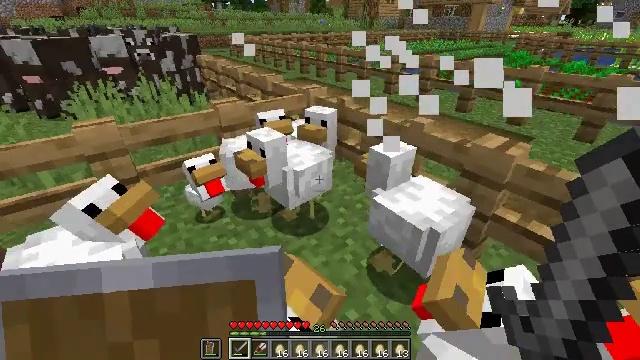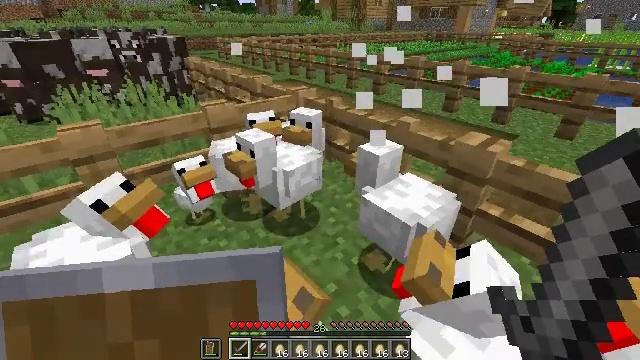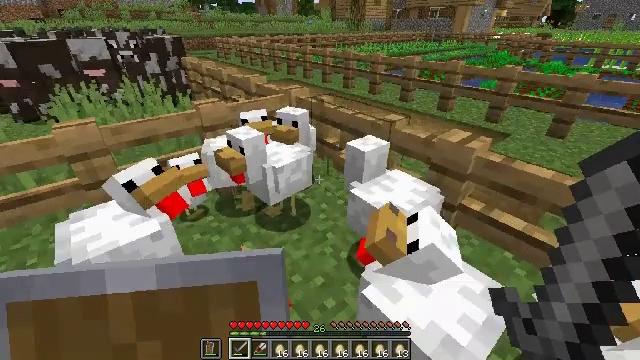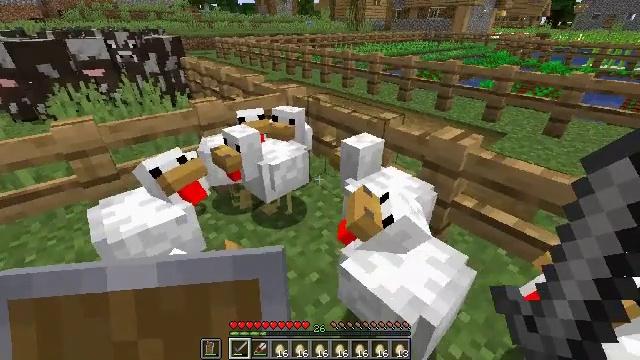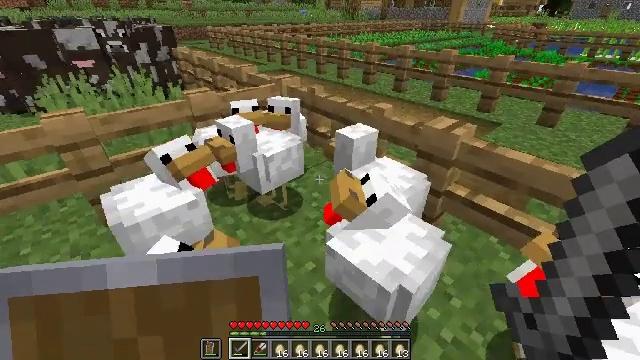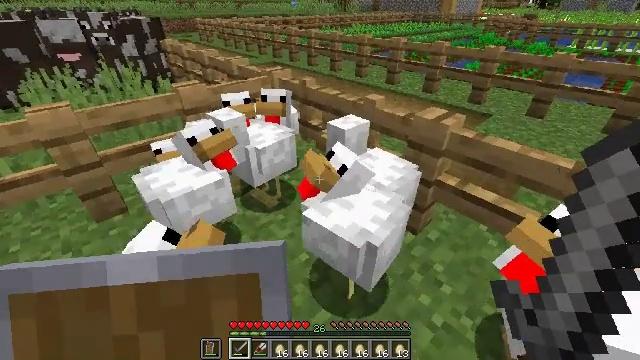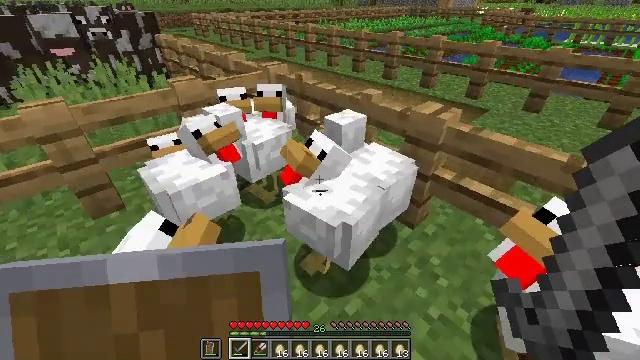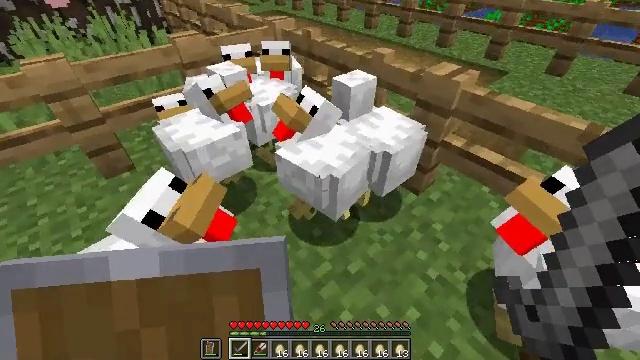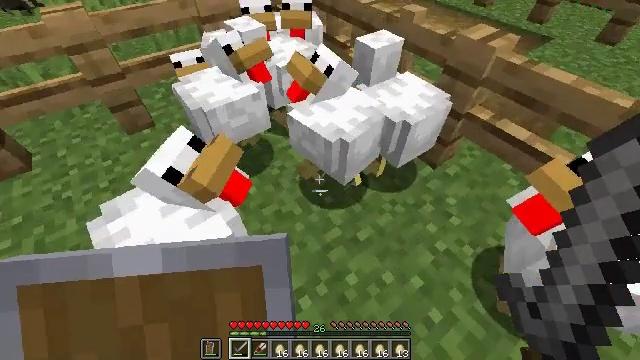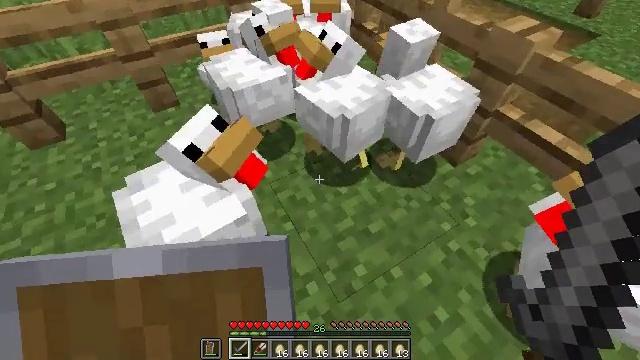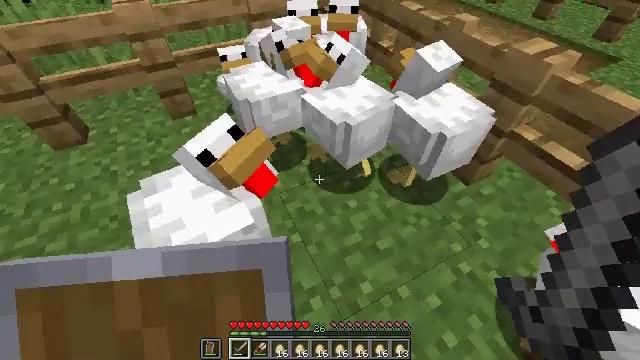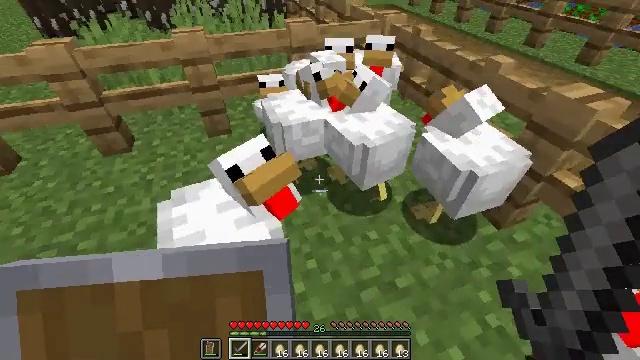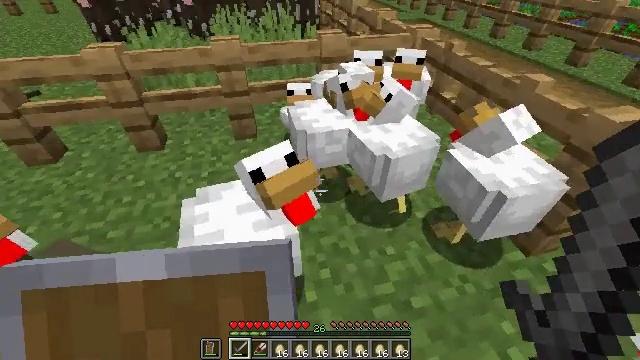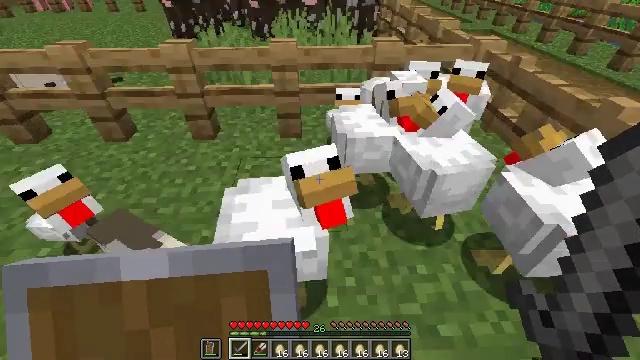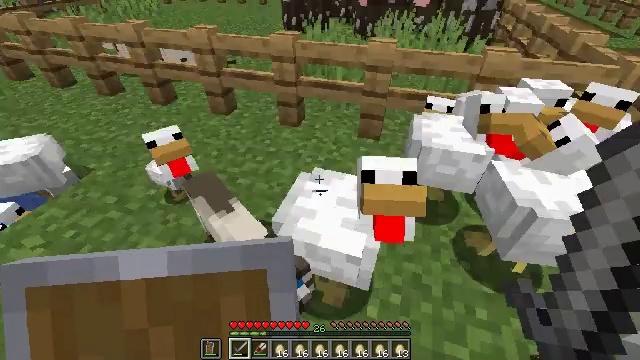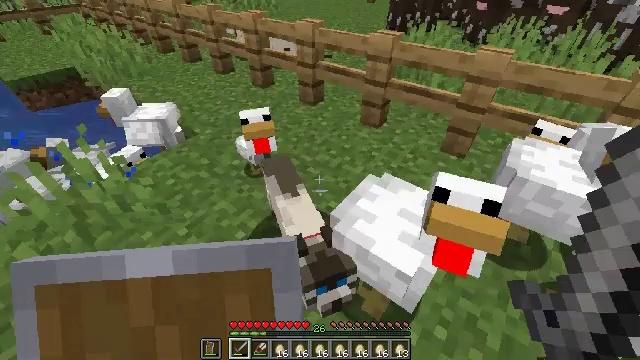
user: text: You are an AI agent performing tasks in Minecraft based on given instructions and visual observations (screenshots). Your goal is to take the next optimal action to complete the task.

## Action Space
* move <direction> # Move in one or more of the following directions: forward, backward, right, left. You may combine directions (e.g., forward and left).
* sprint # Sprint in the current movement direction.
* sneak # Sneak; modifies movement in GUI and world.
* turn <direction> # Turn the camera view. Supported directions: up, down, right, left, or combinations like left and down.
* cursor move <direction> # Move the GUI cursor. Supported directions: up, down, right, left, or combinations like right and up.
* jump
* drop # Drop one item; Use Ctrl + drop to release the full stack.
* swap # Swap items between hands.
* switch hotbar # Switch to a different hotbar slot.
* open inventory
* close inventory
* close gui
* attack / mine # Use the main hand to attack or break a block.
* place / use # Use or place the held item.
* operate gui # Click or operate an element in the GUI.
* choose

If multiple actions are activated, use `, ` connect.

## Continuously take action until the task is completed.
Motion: motion action
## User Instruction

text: Combat the chicken.
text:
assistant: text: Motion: turn right
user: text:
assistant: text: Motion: no_op
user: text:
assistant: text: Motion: no_op
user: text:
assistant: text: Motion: turn down
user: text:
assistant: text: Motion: turn right and down
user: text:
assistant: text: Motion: no_op
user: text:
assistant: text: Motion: turn left and down
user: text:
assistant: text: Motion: turn left and down
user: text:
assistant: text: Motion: turn left and down
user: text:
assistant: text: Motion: turn left and up
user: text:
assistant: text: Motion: turn left and up
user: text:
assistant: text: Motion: turn left and up
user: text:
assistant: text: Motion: turn left
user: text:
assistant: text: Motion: turn left
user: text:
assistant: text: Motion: turn left
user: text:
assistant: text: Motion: turn left
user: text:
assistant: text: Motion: turn left and up
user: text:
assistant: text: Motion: turn left
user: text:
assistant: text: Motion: turn left
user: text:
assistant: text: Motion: no_op
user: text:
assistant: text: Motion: no_op
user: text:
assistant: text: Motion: no_op
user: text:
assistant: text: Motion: turn right
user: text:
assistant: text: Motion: turn right and down
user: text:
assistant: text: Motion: turn right and down
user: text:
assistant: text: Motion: turn right
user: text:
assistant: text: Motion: turn right and up
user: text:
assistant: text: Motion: move forward, turn right and up
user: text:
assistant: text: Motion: move forward, turn right and up
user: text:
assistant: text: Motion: move forward and move left, turn right